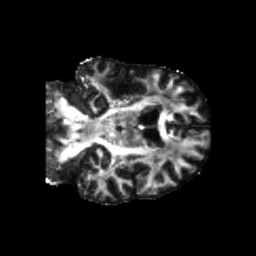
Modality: FA
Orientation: coronal
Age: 72
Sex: male
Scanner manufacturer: siemens
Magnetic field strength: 3 T
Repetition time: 5.25 s
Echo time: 0.08 s